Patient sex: F
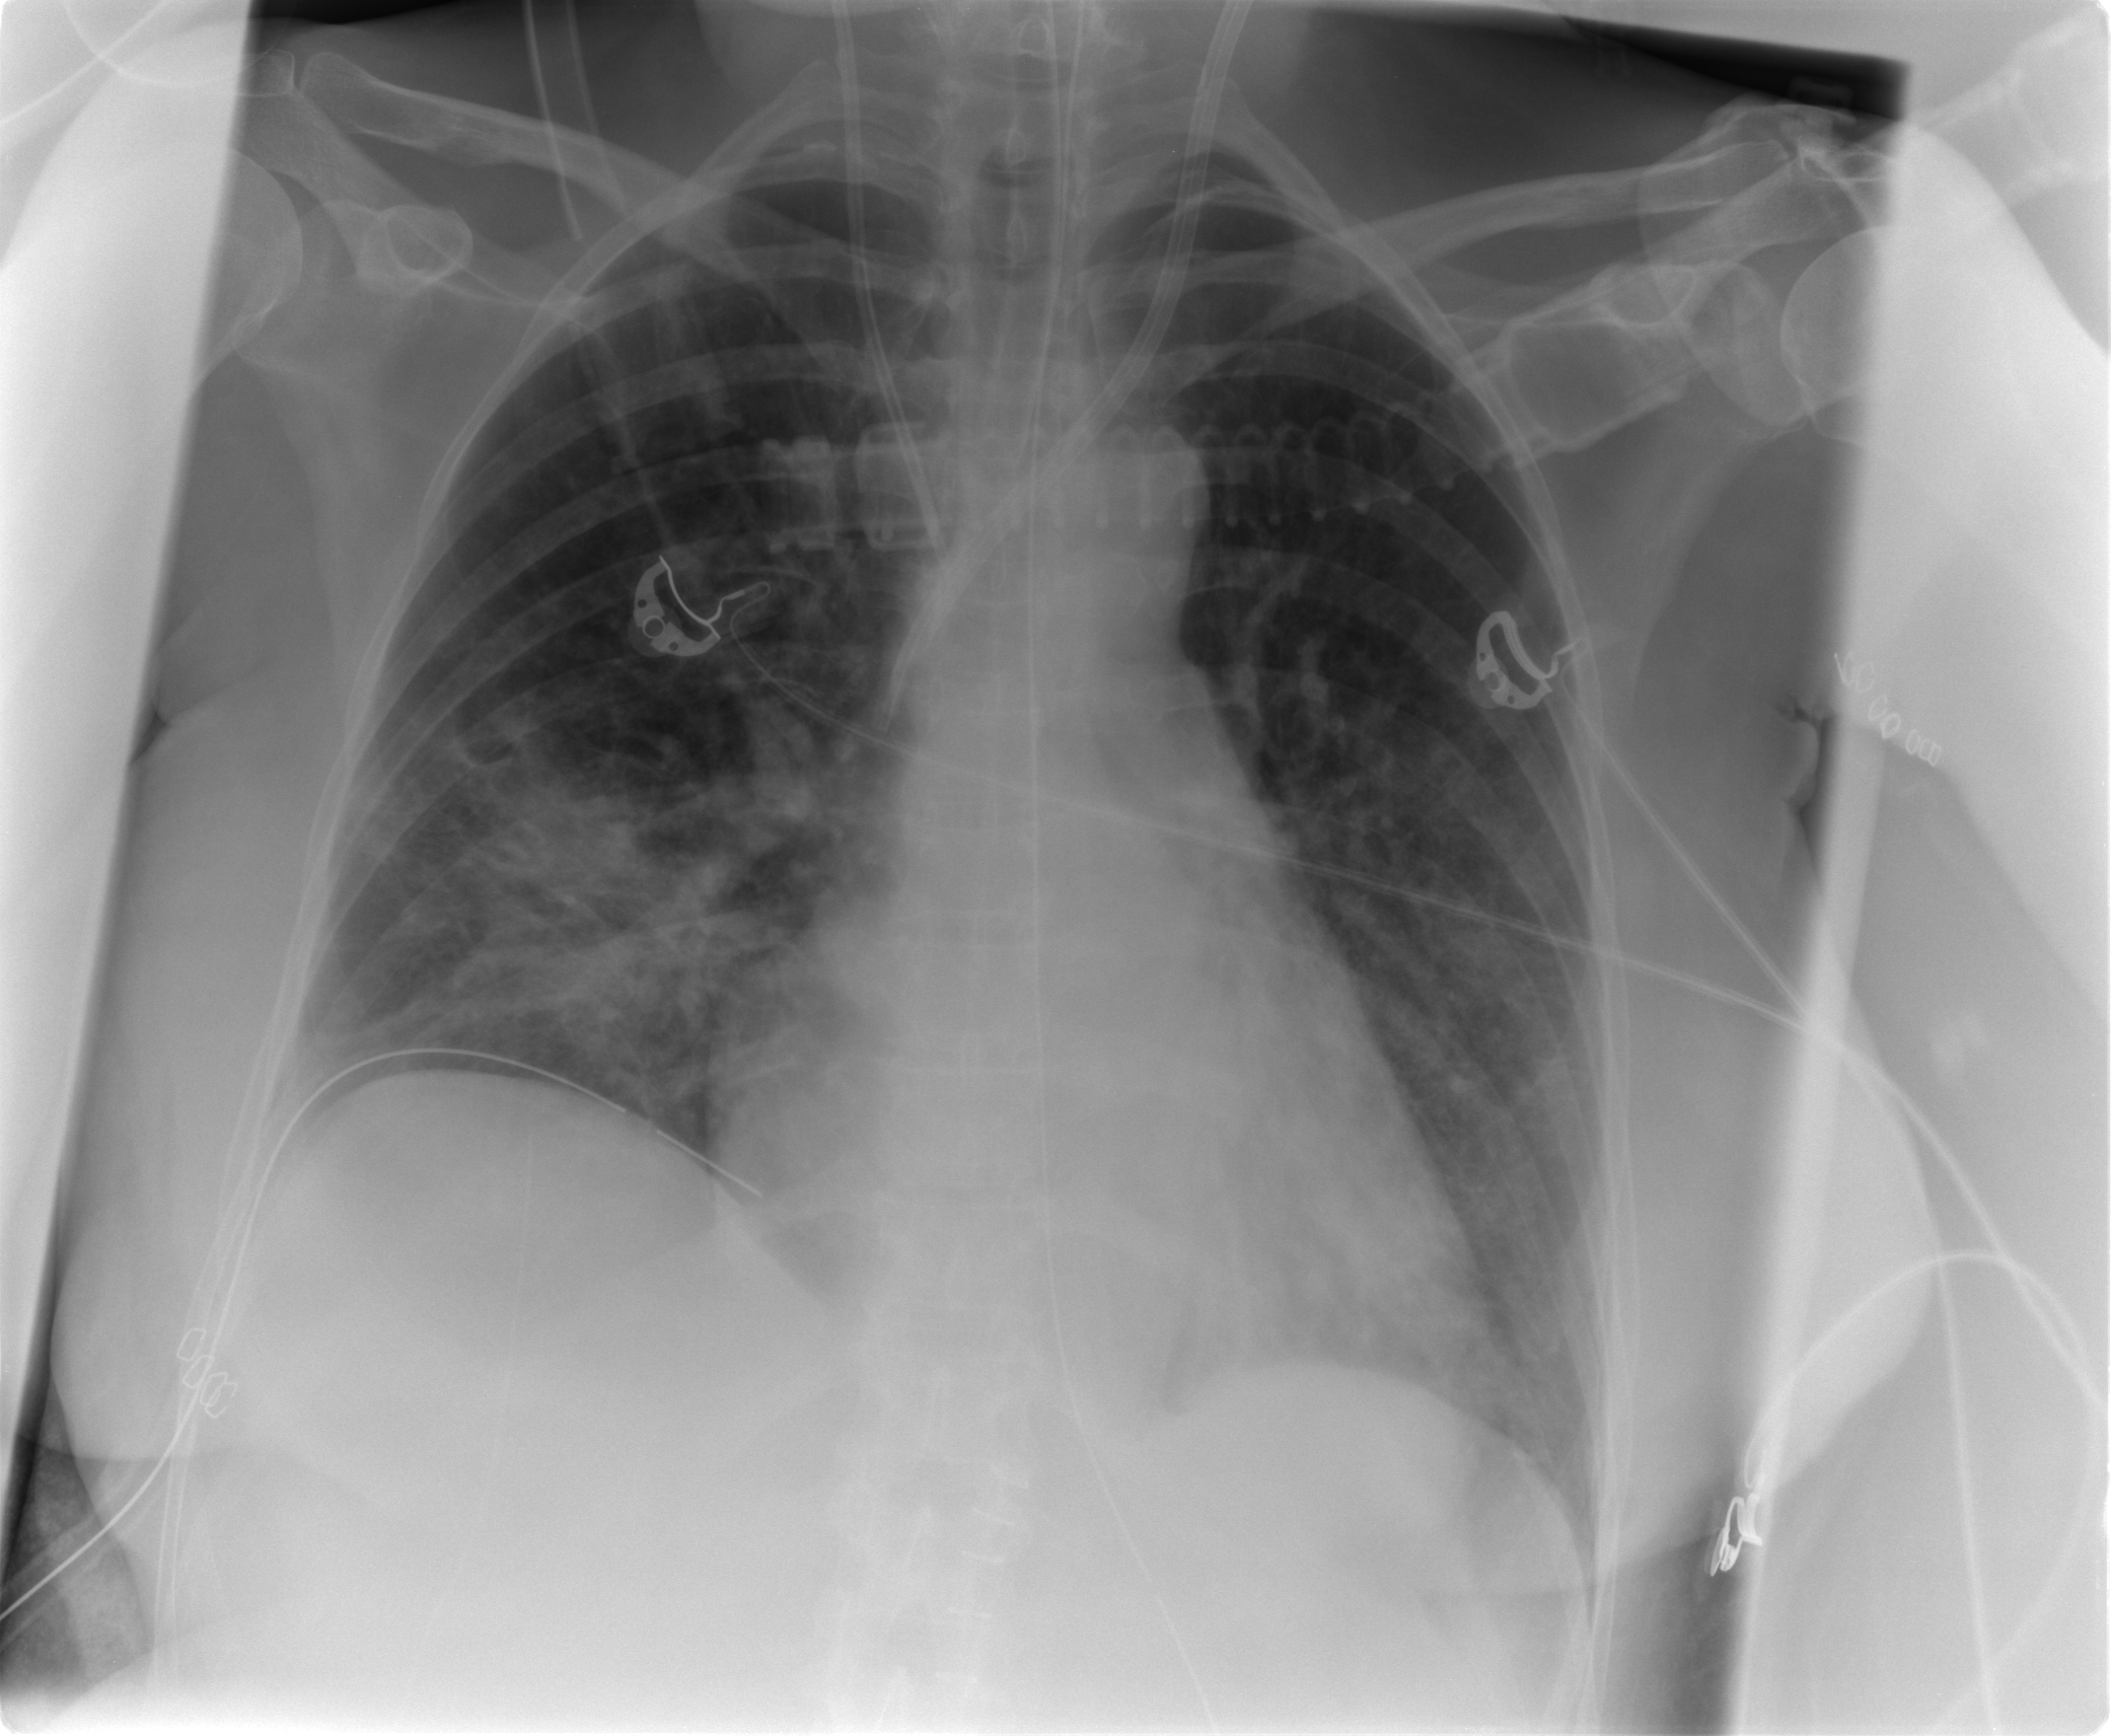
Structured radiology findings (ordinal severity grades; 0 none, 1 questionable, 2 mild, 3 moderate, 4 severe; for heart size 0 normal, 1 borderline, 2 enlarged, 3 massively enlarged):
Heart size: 1
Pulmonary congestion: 0
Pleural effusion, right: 0
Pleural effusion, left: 0
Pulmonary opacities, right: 2
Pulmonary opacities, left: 0
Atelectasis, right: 2
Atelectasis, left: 0